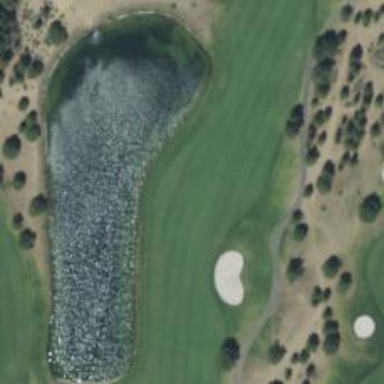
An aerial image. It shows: View of golf hole.